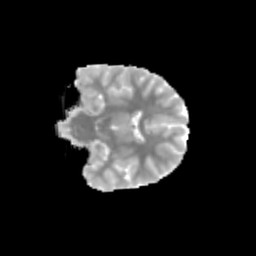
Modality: MD
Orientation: coronal
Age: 10
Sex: female
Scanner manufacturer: siemens
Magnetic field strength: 3 T
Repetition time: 3.8 s
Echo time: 0.07 s